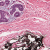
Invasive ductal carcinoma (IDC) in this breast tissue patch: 0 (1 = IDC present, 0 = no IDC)